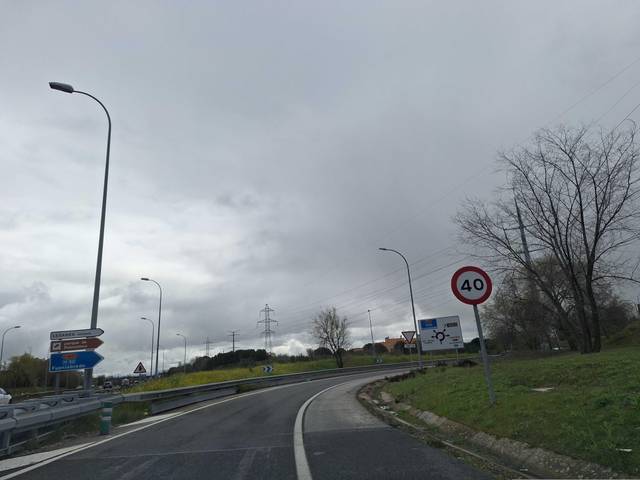
Region: Spain
Coordinates: 40.325, -3.786